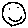
Label: smiley face